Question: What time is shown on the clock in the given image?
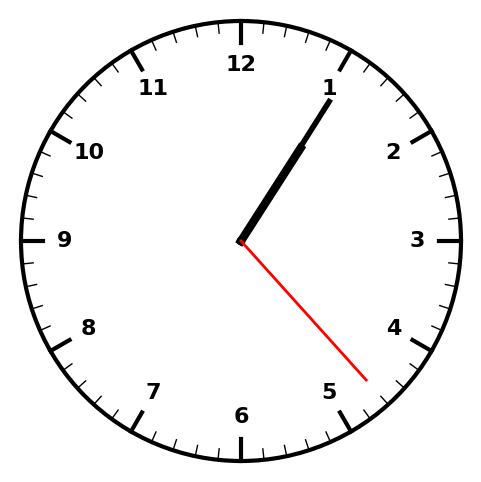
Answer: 01:05:23